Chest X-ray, AP view. Patient: 46 years old, sex M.
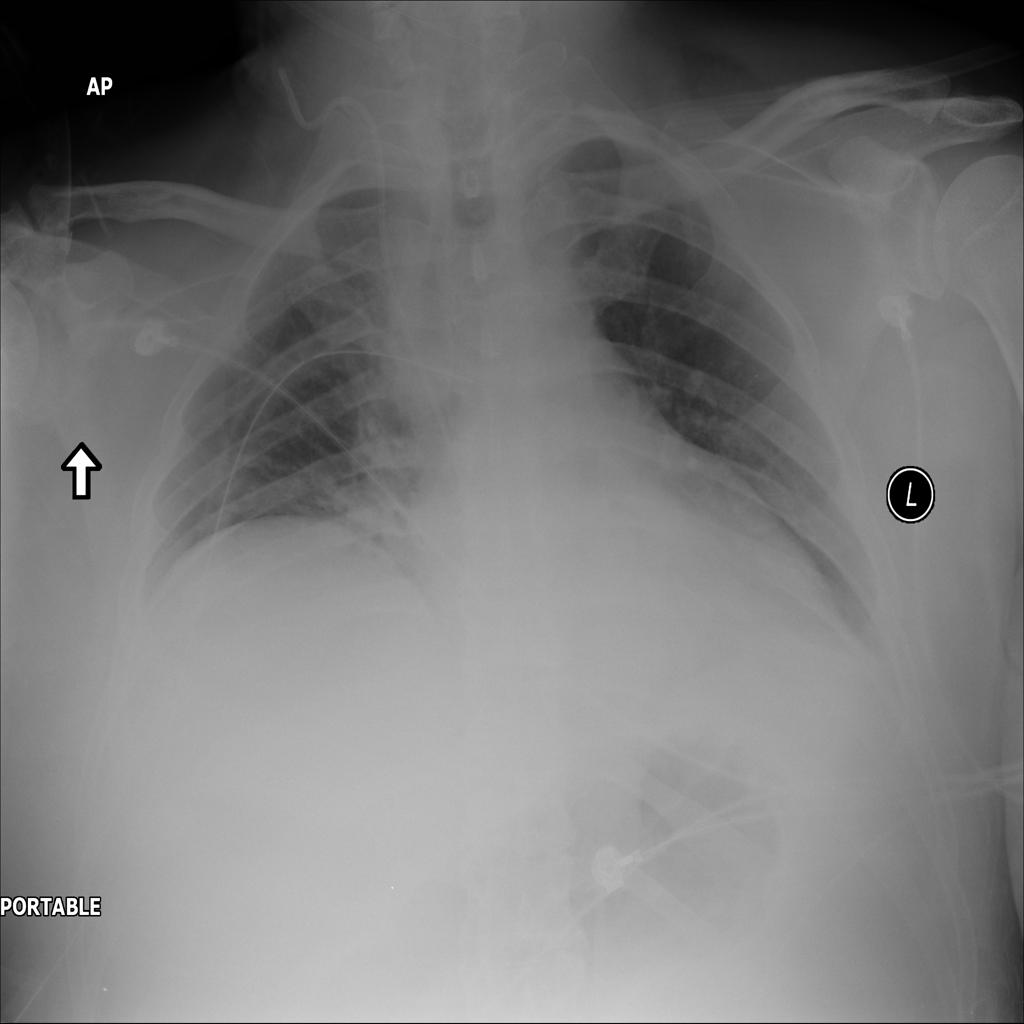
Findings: Atelectasis